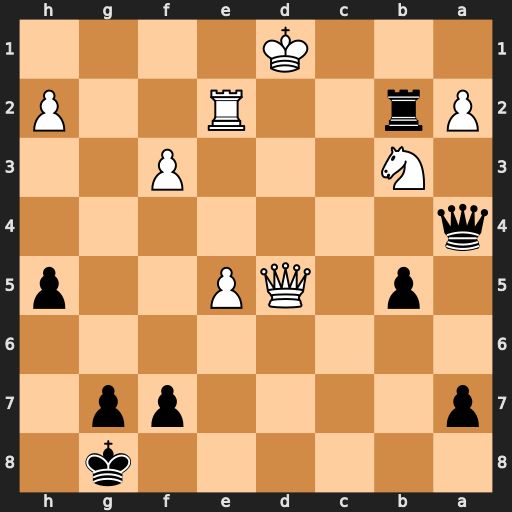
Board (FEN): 6k1/p4pp1/8/1p1QP2p/q7/1N3P2/Pr2R2P/3K4
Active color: b
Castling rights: -
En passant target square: -
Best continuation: Rb1+ Kd2 Qxa2+ Ke3 Qxb3+ Qxb3 Rxb3+